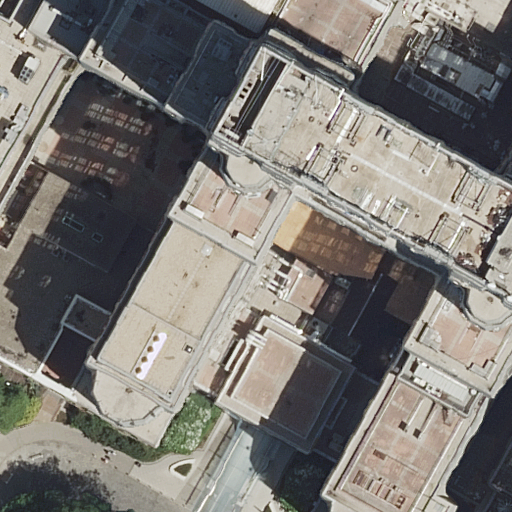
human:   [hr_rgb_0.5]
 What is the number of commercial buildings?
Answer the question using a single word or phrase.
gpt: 0

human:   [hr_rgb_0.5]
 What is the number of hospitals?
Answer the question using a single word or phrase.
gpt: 1

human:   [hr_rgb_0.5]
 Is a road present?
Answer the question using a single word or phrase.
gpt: yes

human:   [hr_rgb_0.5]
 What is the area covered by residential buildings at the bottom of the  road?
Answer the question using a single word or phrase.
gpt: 0m2

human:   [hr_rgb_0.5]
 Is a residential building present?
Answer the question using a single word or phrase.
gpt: yes

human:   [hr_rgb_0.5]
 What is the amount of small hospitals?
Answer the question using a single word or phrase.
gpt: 0

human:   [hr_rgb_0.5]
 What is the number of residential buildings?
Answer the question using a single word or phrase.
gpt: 3

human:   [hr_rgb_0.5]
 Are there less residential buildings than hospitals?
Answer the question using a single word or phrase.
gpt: no

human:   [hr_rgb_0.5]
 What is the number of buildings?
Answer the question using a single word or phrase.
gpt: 3

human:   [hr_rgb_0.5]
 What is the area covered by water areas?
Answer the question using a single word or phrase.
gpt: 0m2

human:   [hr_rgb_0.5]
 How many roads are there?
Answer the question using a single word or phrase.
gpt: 1

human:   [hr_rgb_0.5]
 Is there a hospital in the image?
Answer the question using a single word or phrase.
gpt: yes

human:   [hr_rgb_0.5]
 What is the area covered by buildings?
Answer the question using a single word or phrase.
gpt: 4447m2

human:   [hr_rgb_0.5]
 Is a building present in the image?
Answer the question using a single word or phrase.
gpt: yes

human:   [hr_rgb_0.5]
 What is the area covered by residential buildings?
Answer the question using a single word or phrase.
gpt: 4447m2

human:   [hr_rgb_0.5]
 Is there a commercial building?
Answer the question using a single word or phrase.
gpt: no

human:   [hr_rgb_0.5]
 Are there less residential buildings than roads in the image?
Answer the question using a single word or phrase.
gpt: no

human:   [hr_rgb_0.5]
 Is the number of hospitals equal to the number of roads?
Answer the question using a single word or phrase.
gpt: yes

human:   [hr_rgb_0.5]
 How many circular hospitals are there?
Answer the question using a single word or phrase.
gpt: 0

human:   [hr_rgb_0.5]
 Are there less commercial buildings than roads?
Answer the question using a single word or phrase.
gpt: yes

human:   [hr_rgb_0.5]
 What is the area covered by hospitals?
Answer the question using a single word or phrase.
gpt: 1172m2

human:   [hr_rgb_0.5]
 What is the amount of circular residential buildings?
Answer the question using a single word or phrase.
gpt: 0

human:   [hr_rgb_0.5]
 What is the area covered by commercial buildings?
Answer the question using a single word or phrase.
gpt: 0m2

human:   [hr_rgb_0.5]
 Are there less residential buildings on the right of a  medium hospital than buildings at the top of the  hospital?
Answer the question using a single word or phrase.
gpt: no

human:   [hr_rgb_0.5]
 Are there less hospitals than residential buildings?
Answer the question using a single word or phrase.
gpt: yes

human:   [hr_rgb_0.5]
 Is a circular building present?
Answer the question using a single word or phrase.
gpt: no

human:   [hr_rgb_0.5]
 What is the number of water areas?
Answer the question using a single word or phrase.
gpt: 0

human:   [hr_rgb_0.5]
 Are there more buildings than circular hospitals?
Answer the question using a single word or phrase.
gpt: yes

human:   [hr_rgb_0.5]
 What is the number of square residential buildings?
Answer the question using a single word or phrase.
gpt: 0

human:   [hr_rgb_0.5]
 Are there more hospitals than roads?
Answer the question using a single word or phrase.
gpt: no

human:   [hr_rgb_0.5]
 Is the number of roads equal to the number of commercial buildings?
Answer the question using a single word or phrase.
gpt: no

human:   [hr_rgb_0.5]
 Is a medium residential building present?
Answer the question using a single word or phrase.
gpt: yes

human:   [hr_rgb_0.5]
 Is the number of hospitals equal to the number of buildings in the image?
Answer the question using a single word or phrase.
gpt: no

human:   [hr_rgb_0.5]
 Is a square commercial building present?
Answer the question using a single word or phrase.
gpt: no

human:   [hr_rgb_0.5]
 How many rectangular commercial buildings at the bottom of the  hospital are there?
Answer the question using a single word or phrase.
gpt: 0

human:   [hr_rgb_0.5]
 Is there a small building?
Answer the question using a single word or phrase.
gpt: no

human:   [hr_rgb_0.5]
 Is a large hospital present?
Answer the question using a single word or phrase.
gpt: yes

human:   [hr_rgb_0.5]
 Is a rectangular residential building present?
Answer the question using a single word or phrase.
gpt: yes

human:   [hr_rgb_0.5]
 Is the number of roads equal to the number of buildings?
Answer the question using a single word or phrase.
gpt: no

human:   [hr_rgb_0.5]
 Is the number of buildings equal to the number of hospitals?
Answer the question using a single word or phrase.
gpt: no

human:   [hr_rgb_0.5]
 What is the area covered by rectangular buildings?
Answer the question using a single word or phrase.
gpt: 467m2

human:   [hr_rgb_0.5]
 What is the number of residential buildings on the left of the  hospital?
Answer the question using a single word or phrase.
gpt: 0

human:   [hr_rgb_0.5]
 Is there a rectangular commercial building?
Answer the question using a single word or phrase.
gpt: no

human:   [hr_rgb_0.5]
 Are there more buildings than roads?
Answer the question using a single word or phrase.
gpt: yes

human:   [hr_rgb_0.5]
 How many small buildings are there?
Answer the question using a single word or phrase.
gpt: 0

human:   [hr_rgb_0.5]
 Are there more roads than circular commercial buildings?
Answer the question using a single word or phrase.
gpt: yes

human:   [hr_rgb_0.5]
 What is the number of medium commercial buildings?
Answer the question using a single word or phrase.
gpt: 0

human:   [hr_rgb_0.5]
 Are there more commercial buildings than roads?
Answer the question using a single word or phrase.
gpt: no

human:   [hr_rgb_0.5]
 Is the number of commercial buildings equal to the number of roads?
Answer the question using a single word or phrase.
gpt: no

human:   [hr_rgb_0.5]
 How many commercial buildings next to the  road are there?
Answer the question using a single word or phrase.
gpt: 0

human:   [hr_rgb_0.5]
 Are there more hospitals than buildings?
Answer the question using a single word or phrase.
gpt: no

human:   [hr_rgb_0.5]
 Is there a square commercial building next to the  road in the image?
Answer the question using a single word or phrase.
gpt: no

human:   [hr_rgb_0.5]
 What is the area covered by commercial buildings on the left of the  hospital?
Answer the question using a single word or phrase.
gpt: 0m2

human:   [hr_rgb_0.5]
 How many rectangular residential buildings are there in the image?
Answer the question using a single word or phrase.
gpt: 1

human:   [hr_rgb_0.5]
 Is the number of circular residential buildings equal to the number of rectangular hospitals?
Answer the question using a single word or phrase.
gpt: no

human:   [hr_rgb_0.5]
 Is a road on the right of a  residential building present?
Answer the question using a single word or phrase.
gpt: yes

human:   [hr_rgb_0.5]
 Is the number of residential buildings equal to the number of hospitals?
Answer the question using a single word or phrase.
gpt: no

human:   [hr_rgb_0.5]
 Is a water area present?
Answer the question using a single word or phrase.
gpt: no

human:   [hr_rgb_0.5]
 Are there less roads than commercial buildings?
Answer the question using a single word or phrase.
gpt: no

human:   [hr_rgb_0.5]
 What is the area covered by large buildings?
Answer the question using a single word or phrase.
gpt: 3979m2

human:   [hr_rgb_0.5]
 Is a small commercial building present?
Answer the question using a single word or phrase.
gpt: no

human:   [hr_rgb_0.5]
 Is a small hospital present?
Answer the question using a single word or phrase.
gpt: no

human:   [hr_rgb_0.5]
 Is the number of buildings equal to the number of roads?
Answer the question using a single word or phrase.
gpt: no

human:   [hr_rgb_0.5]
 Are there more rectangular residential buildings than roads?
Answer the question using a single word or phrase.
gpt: no